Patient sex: F
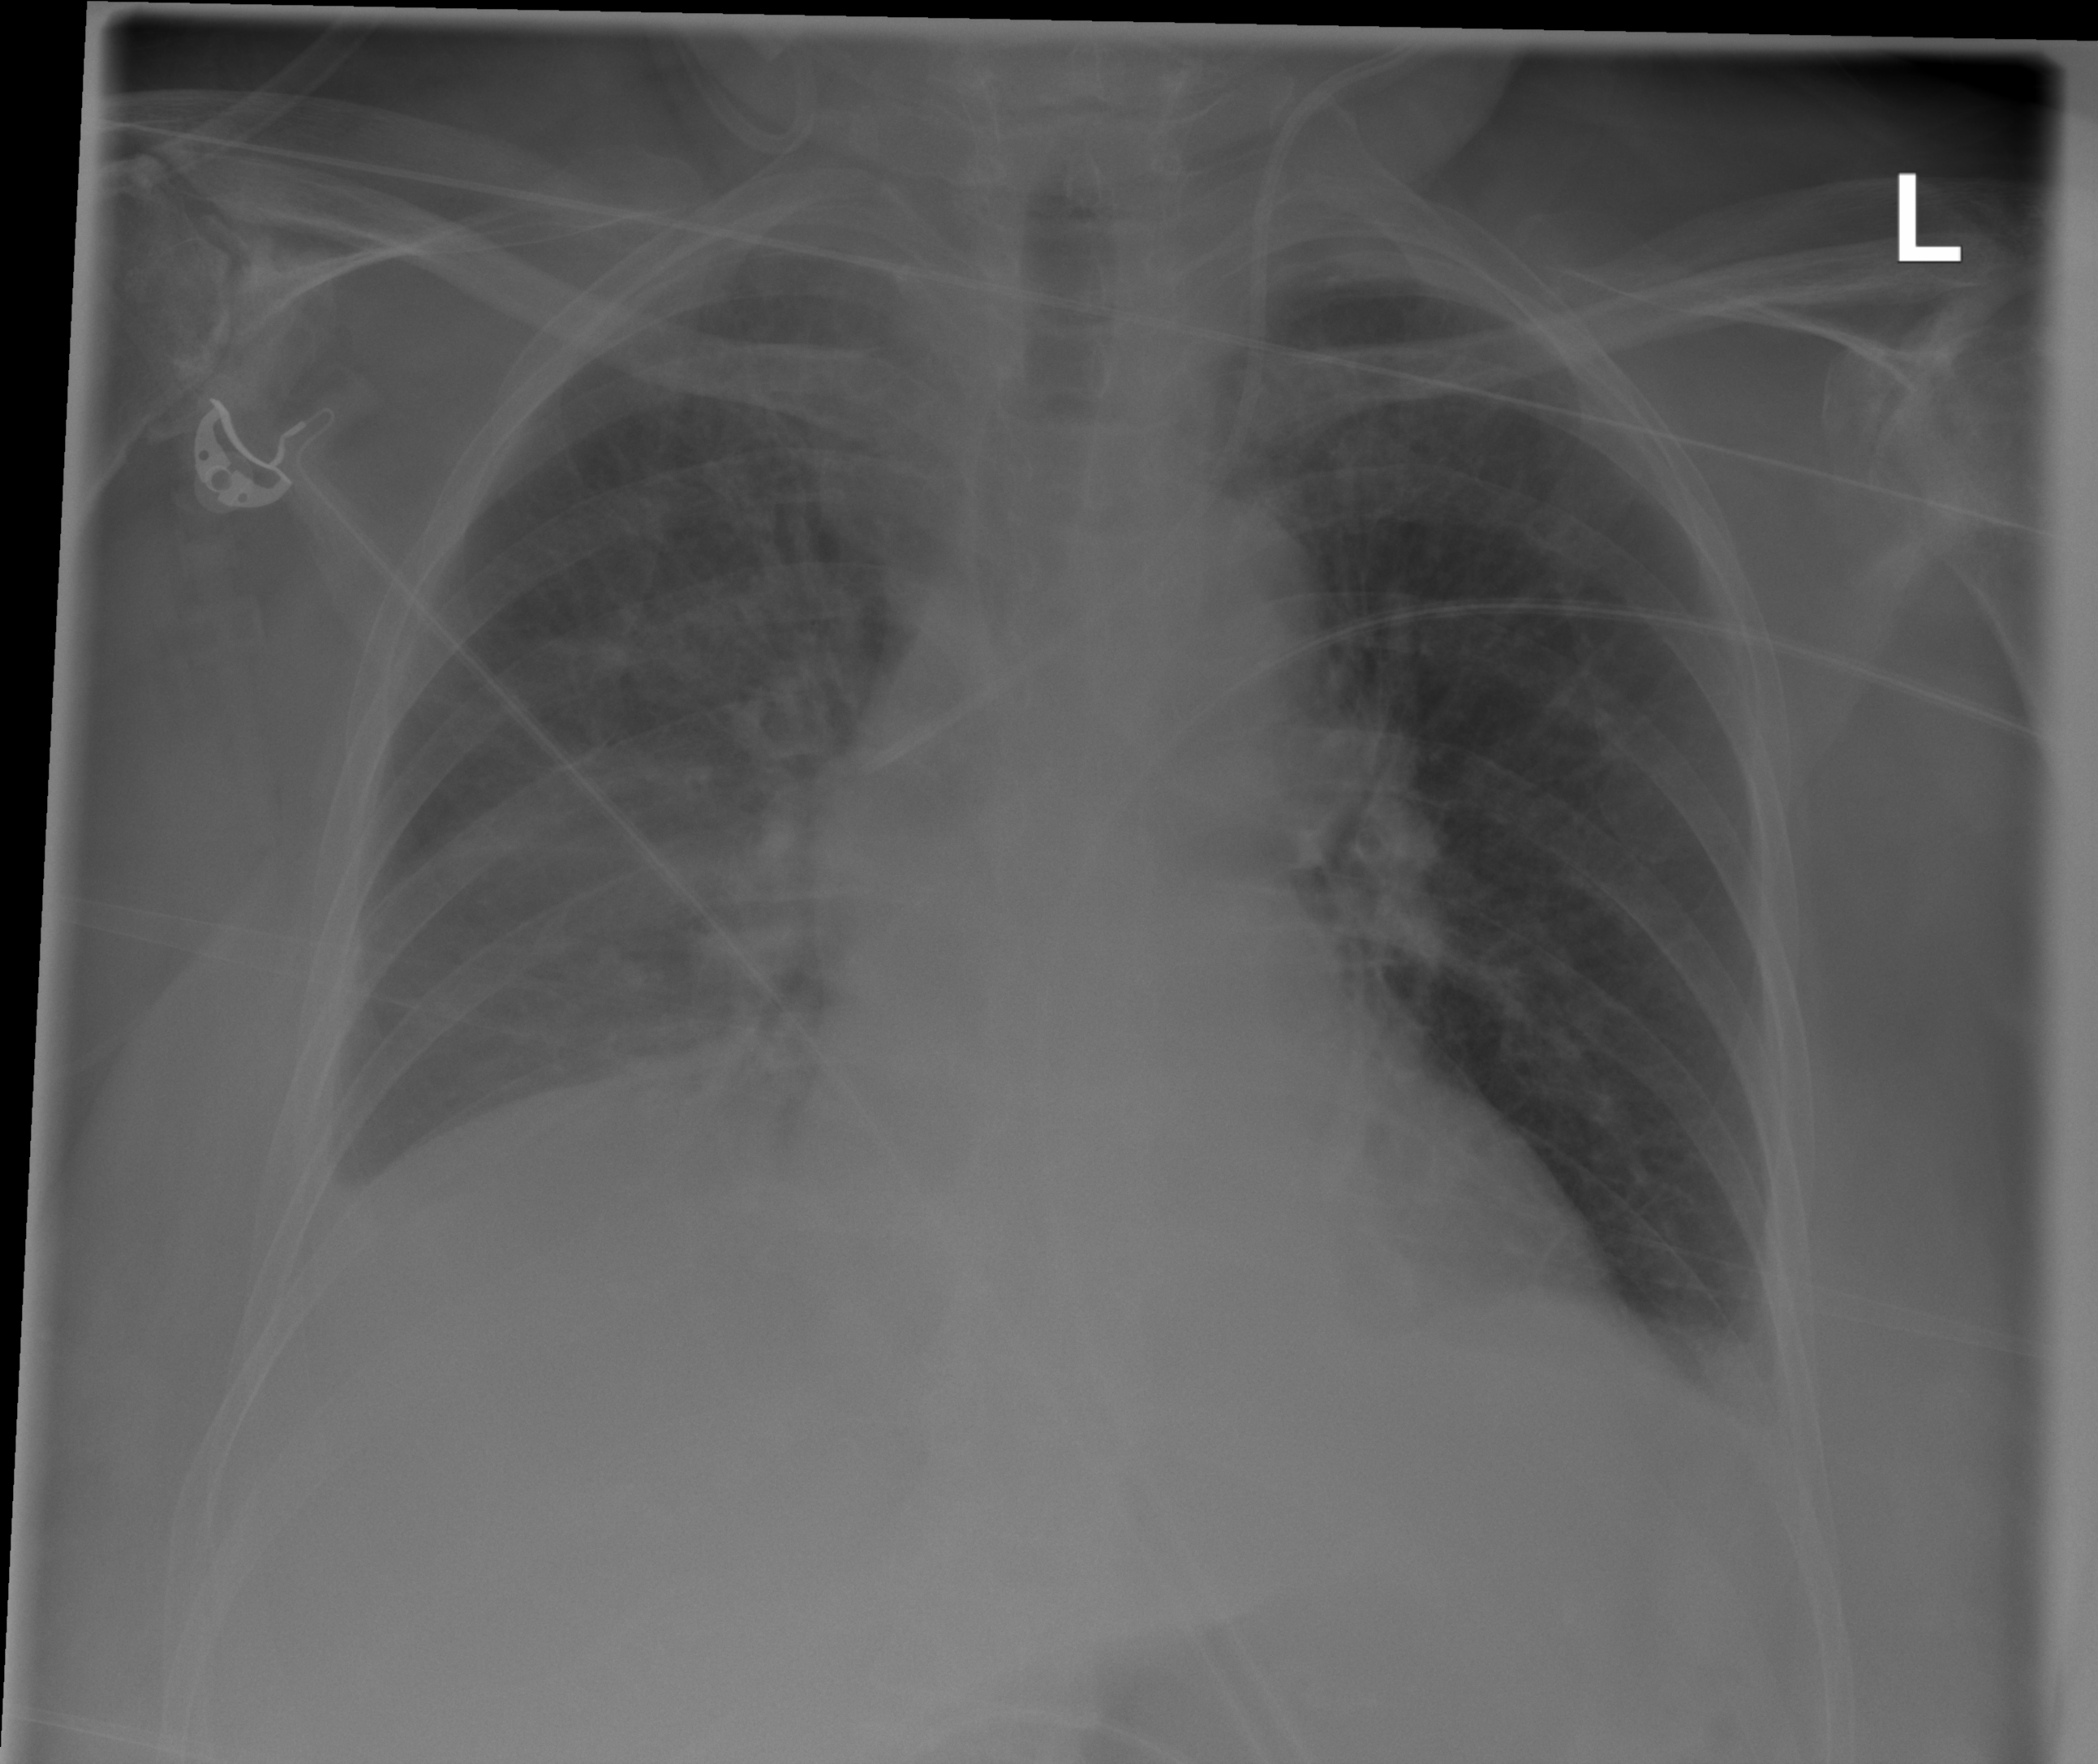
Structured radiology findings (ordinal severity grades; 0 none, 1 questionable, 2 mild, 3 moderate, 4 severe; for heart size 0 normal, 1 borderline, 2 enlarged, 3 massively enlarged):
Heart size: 1
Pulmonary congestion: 2
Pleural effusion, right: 2
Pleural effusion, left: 1
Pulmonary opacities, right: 0
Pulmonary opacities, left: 0
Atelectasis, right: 2
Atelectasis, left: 0